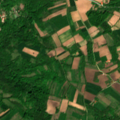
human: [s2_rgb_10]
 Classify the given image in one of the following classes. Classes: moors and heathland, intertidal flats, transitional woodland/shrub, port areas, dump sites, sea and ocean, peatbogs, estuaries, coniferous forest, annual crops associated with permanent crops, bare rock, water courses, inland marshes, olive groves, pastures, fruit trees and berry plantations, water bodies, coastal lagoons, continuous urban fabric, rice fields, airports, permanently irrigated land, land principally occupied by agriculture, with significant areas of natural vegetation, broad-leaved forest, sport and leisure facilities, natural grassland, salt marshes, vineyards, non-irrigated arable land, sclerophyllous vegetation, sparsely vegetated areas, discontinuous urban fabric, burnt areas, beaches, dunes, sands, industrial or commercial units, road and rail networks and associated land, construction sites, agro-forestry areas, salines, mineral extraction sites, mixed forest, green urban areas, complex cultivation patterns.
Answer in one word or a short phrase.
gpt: discontinuous urban fabric, complex cultivation patterns, broad-leaved forest